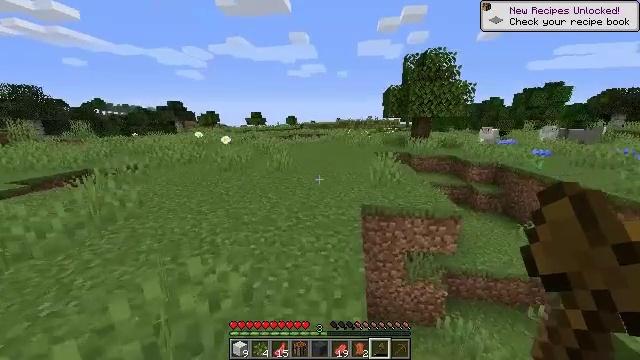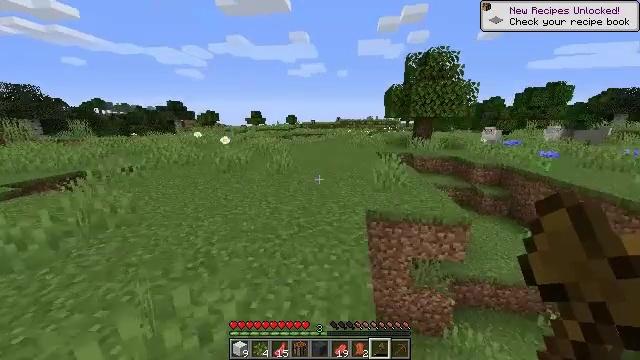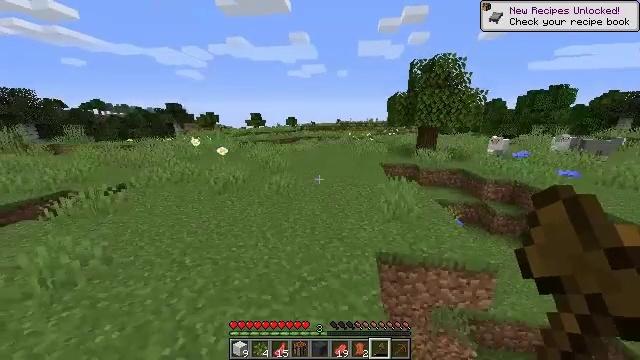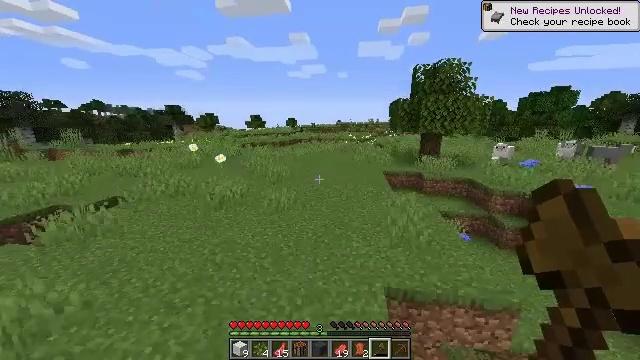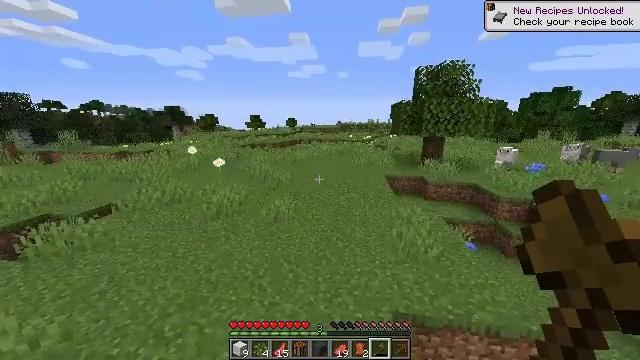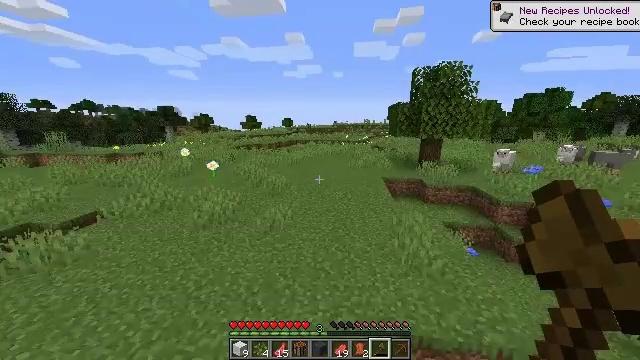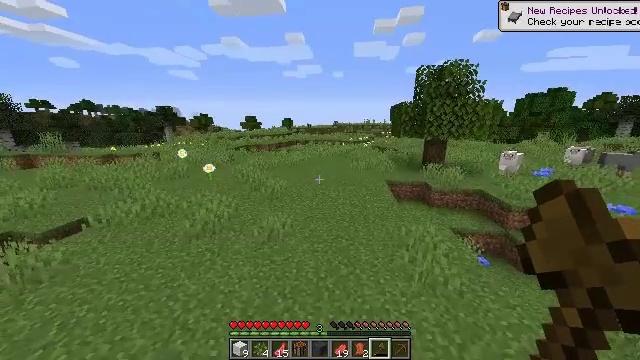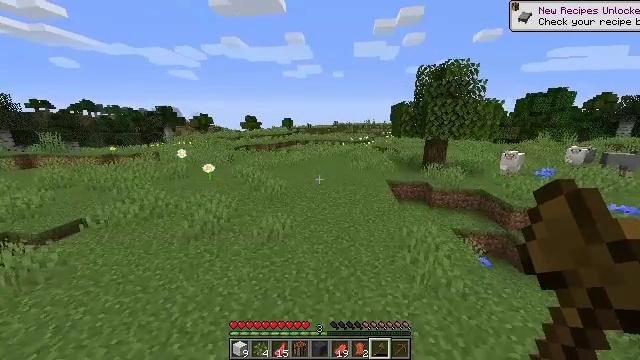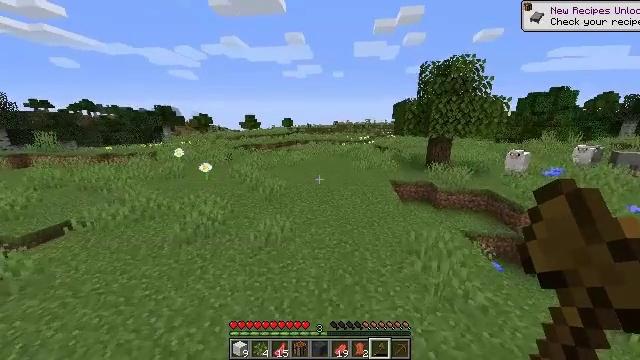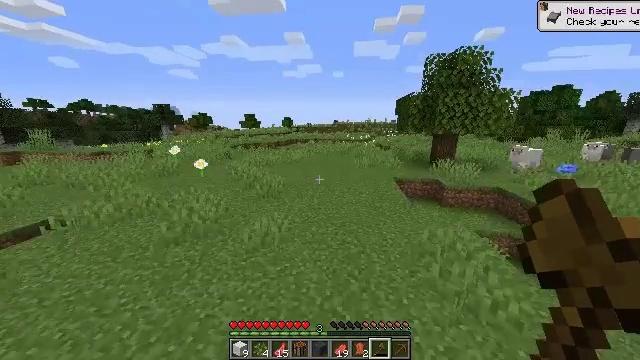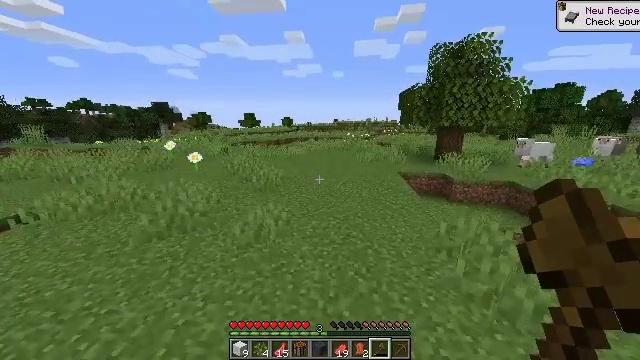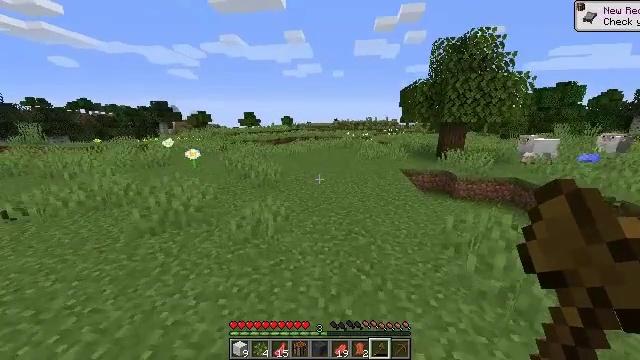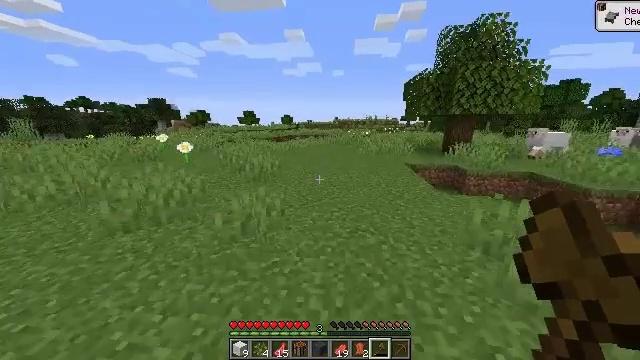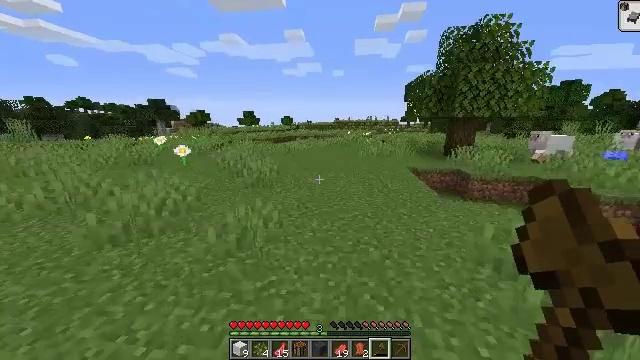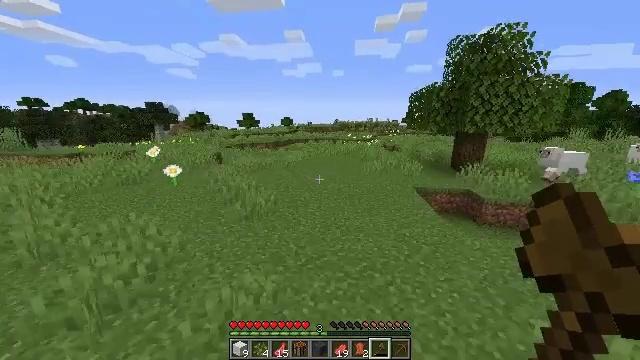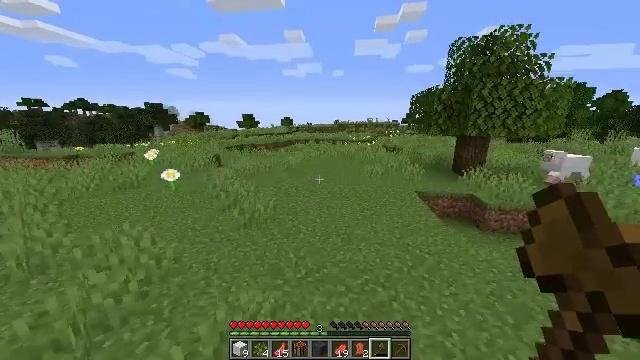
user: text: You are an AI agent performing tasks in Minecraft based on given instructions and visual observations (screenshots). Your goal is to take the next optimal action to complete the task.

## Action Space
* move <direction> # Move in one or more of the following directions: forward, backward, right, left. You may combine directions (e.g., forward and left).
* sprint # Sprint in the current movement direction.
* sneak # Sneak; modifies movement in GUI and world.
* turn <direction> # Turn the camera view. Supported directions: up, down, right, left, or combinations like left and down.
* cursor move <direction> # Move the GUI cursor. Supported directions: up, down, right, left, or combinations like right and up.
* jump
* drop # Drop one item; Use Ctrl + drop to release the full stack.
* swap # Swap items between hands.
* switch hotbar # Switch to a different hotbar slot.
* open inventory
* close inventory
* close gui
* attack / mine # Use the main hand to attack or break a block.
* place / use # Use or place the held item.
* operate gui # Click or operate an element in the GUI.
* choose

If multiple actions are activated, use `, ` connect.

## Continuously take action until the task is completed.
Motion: motion action
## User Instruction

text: Collect the brewing stand for reuse.
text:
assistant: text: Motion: move forward, jump
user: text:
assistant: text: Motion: move forward, jump
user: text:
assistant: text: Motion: move forward, jump
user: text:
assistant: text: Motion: move forward, jump
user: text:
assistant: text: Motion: move forward, turn right, jump
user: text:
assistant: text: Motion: move forward, jump
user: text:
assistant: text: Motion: move forward, jump
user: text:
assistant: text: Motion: move forward, jump
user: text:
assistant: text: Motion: move forward, jump
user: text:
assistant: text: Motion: move forward, jump
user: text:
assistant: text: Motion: move forward, jump
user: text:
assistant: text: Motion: move forward, jump
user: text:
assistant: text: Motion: move forward, jump
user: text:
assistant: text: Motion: move forward, jump
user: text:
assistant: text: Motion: move forward, jump
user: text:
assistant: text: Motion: move forward, jump
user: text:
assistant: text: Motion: move forward, jump
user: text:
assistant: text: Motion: move forward, jump
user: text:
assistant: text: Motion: move forward, jump
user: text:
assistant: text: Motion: move forward, jump
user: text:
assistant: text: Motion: move forward, jump
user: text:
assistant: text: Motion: move forward, jump
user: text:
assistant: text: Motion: move forward, jump
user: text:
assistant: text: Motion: move forward, jump
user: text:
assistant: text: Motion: move forward, jump
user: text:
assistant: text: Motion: move forward, jump
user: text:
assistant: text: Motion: move forward, jump
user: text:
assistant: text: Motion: move forward, jump
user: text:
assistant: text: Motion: move forward, jump
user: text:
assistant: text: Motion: move forward and move left, jump